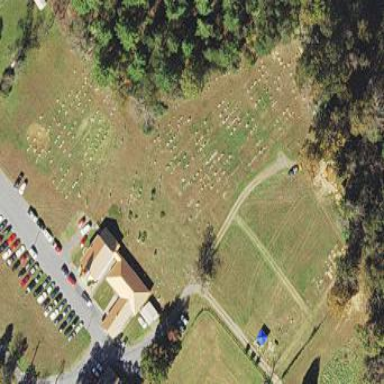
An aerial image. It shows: Cemetery.